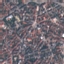
Land use / land cover class: Residential